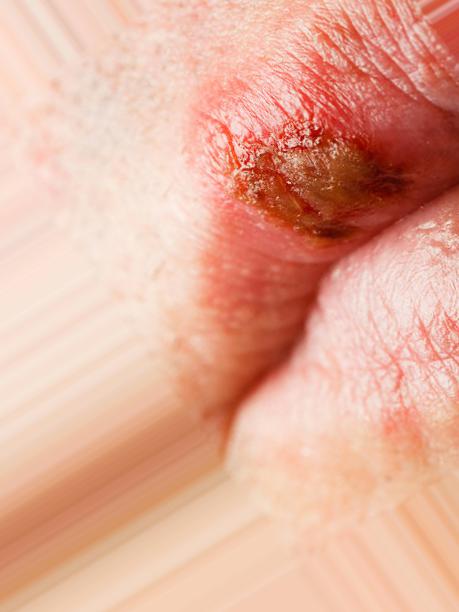
Condition: Mouth Ulcer